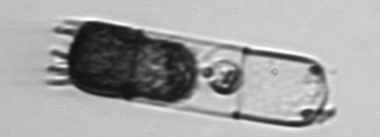
Label: Stephanopyxis